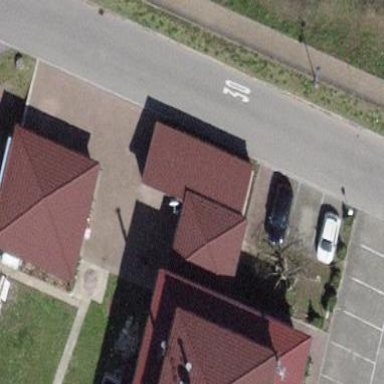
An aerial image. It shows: Group of garages.